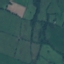
Land use / land cover: Pasture